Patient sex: M
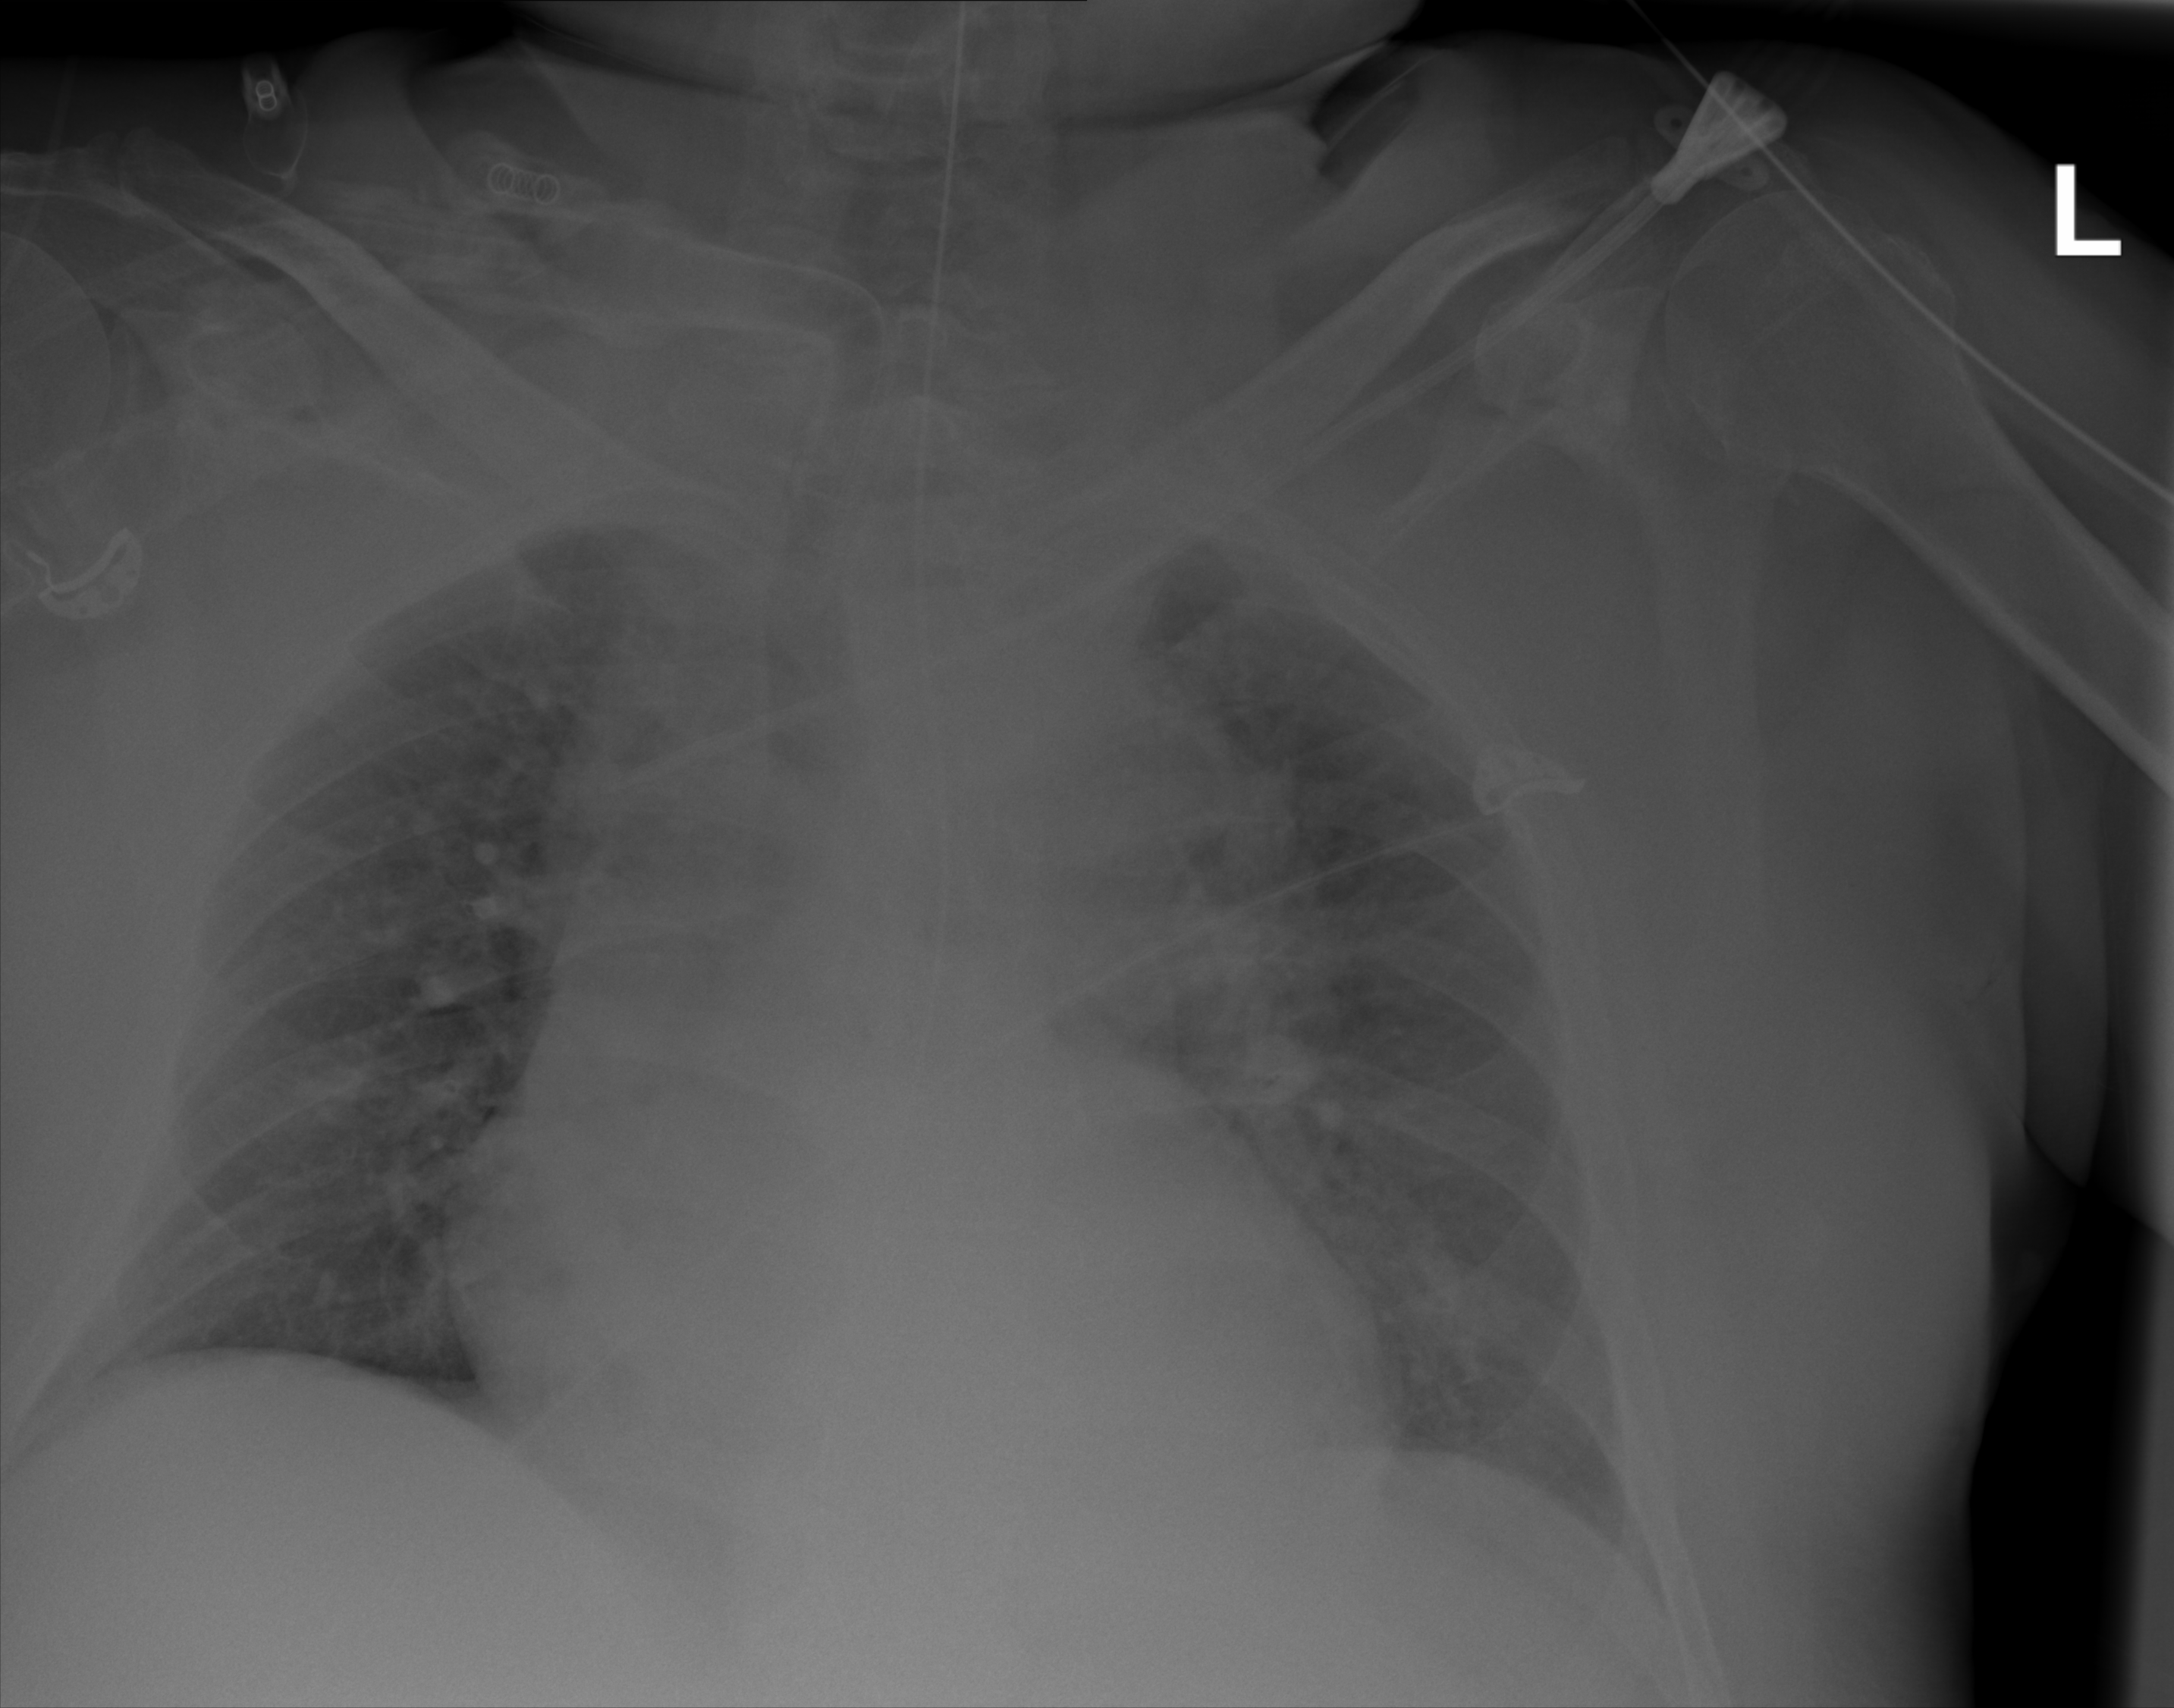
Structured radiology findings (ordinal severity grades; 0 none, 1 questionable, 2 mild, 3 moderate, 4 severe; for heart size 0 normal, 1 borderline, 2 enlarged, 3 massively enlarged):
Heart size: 2
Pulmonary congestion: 3
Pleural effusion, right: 0
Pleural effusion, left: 0
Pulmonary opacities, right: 2
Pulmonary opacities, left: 2
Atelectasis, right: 2
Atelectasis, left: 2